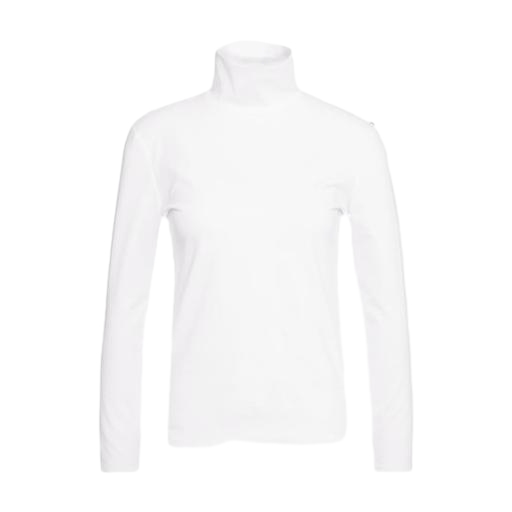
white polo-neck top, white turtleneck top, white high-neck top, white background